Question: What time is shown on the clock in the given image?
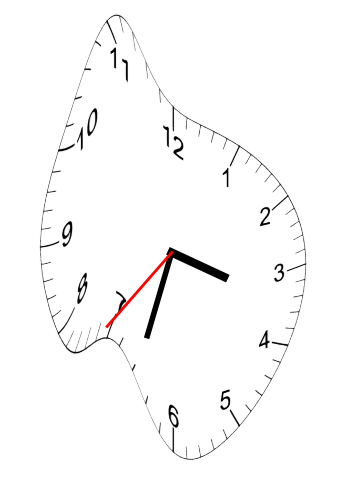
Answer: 03:32:36